Aerial crown-view tile of a tropical tree (Barro Colorado Island, Panama), acquired 20250317:
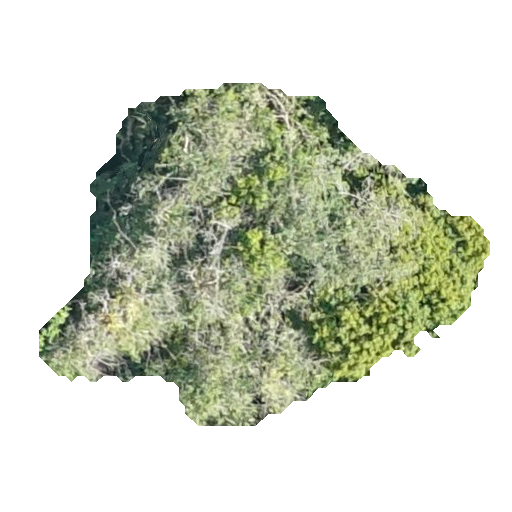
Species: Hura crepitans
GBIF accepted scientific name: Hura crepitans
Crown area: 147.266 m²